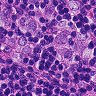
Metastatic tissue present: yes